Question: I have multiple solutions in a folder. For example
C:\Code
-Solution1.sln
-Solution2.sln
-Solution3.sln
-[All other project files/folders belongs to above solution, etc]
Note that having these solutions in separate folders is not an option for me.
Assume if I open a one solution in VS2012 (i.e Solution1.sln). I right click on the solution
and select Source Control -> Get Specific Version...
Select Type "Latest Version", and tick two check boxes
a. Overwrite writable files that are not checked out
b. Overwrite all files even if the local version matches
And then press the "Get" button.
The problem is that this operation gets the all the latest files for the c:\Code folder - even the ones that are not belongs to my current opened solution (Solution1.sln). It replaces the files for Solution2 and Solution3.
Is there a way I can configure TFS only to get Solution1 file?
I'm using TFS2012
Update: Please see the sample structure below.

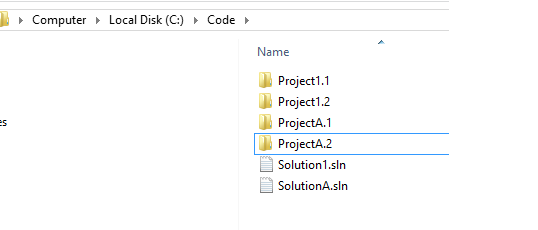
Answer: Okay. You have to move all your solution files to a solution folder will solve your problem. TFS is trying to get all the files from the solution folder and its sub folder. That's why you having this issue. Create a folder called Solution, you can create it inside the code folder or outside. Open your solution1 file in vs2012 and select the solution file and choose File -> Save Solution1.sln as and save it in the solutions directory. Repeat the same for all the solution files.
Once you are happy with the new solution files from the solutions directory, delete the old solutions files form the code directory.